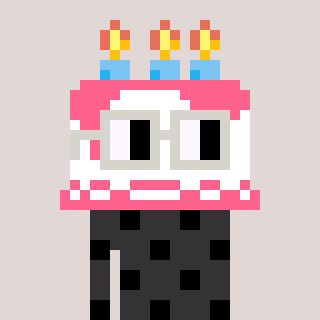
a pixel art character with square light gray glasses, a cake-shaped head and a grayscale-colored body on a warm background